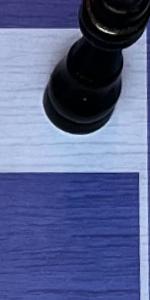
Label: Empty